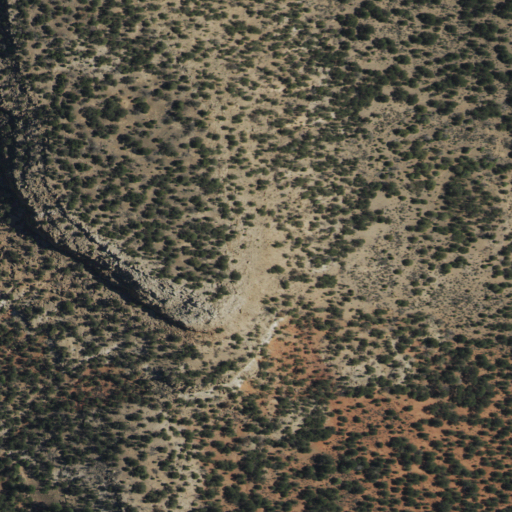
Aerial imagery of mountain in New Mexico named Loma Redonda containing shrub and evergreen forest